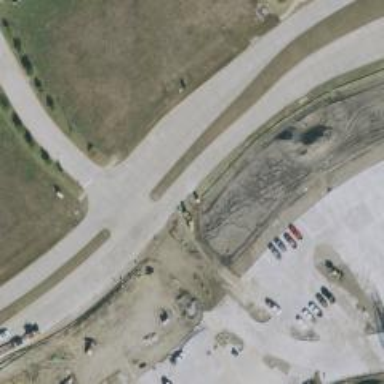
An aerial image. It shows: Tertiary link road.